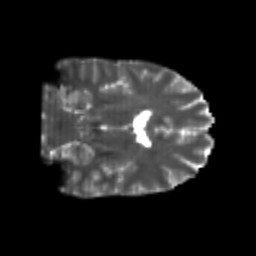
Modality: T2w
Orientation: coronal
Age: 26
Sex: female
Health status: healthy
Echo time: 0.074 s